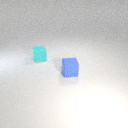
small blue rubber cube in front of small cyan rubber cube